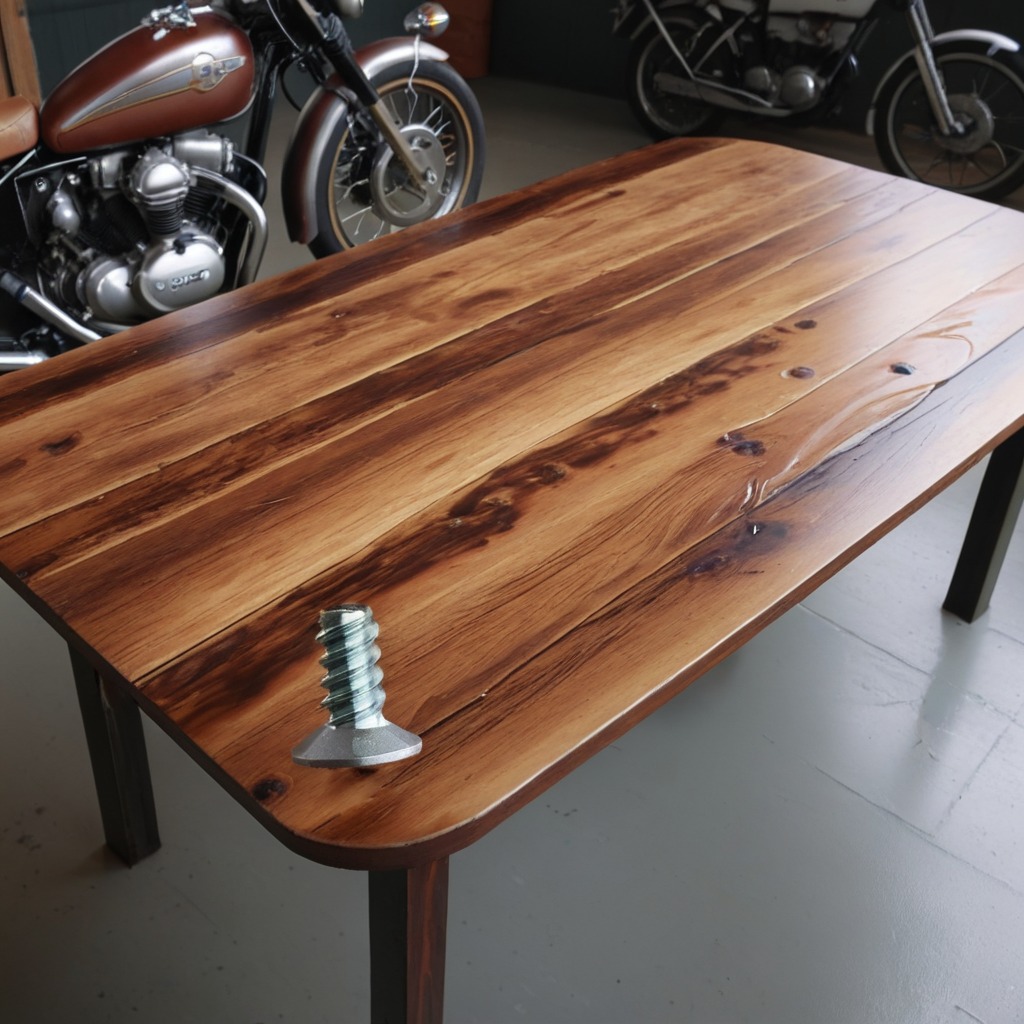
A metal screw is lying on the oil-spilled wooden table in a vintage motorcycle garage.